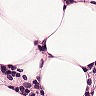
Metastatic tissue present: no